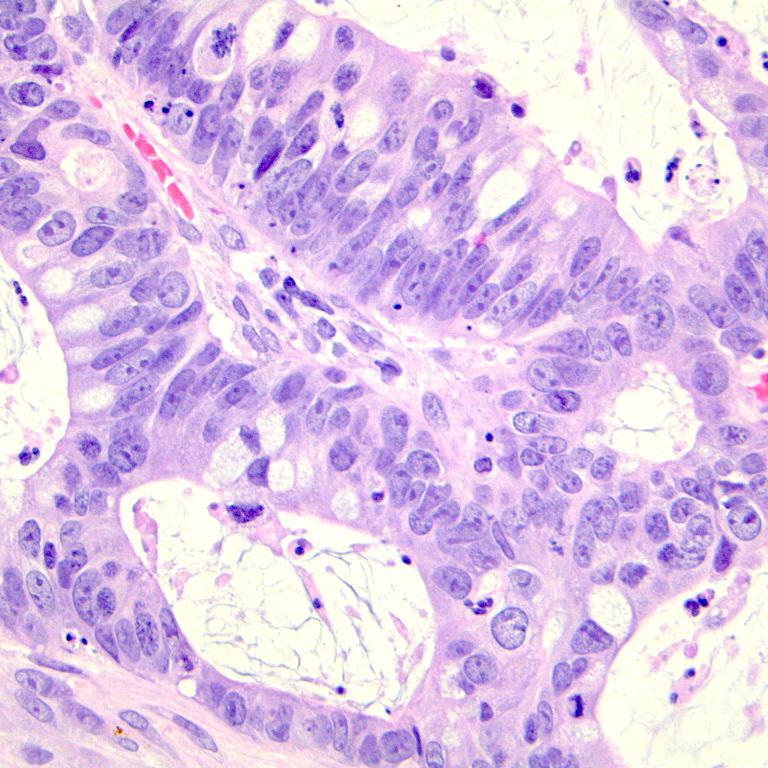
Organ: colon
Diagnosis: adenocarcinomas